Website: lowes
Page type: payment
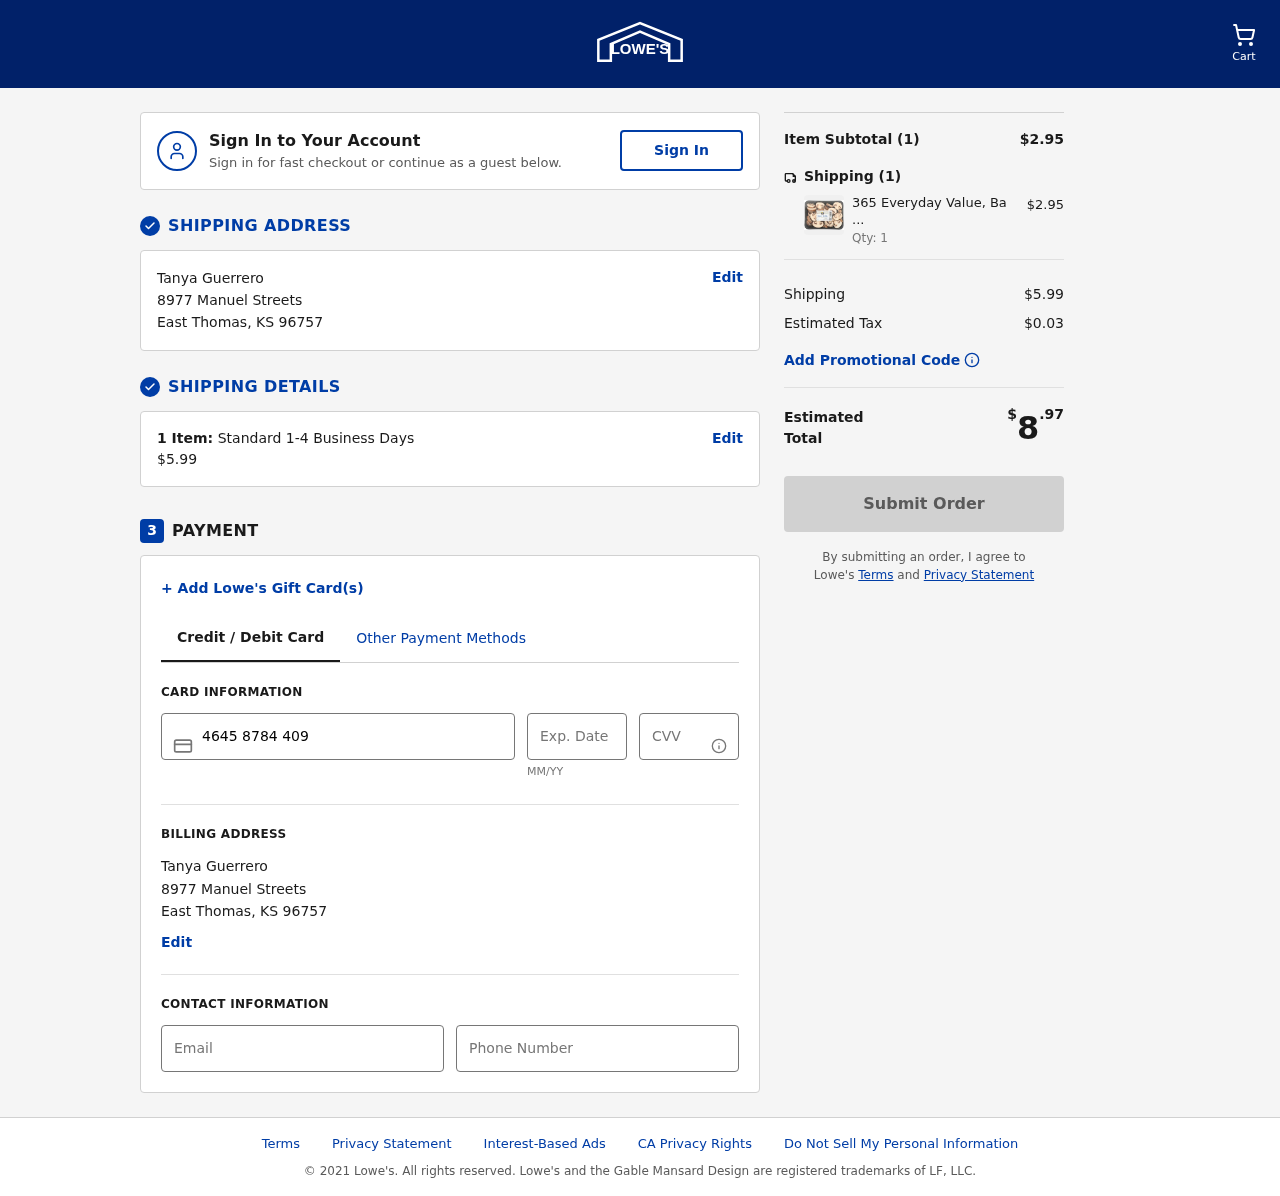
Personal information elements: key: PII_CARD_CVV
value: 220
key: PII_CARD_EXPIRY
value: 08/29
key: PII_CARD_NUMBER
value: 4645 8784 4093 2079
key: PII_CITY
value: East Thomas
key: PII_EMAIL
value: tanya.guerrero@gmail.com
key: PII_FULLNAME
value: Tanya Guerrero
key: PII_PHONE
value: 5675311796
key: PII_POSTCODE
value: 96757
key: PII_STATE_ABBR
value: KS
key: PII_STREET
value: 8977 Manuel Streets
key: PII_FULLNAME2
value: Tanya Guerrero
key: PII_STREET2
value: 8977 Manuel Streets
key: PII_CITY2
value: East Thomas
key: PII_STATE_ABBR2
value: KS
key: PII_POSTCODE2
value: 96757
Product elements: key: PRODUCT1_NAME
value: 365 Everyday Value, Baby Bella Sliced Mushrooms, 8 oz
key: PRODUCT1_PRICE
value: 2.95
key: PRODUCT1_QUANTITY
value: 1
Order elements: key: ORDER_NUM_ITEMS
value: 1
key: ORDER_SHIPPING_COST
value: $5.99
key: ORDER_NUM_ITEMS2
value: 1
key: ORDER_SUBTOTAL
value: $2.95
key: ORDER_NUM_ITEMS3
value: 1
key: ORDER_SHIPPING_COST2
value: $5.99
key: ORDER_TAX
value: $0.03
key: ORDER_TOTAL
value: $8.97